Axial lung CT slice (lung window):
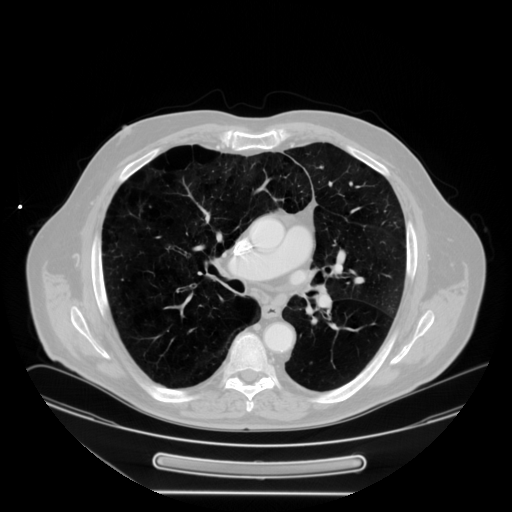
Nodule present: no